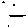
Label: line